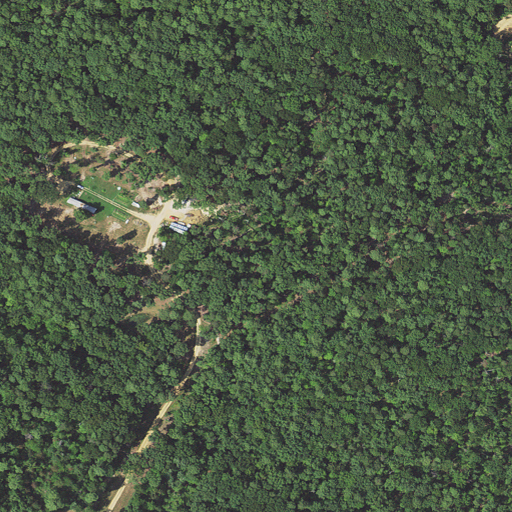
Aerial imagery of mountain in Maryland named Blue Gull Hill containing deciduous forest, mixed forest, evergreen forest, and pasture